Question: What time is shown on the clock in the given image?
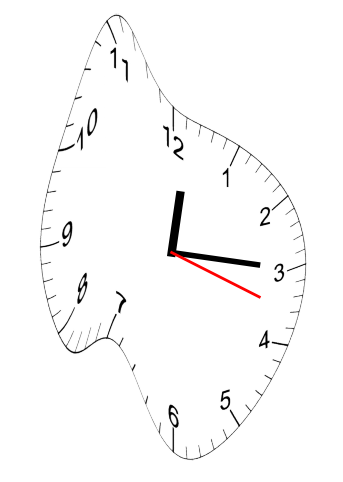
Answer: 12:15:18